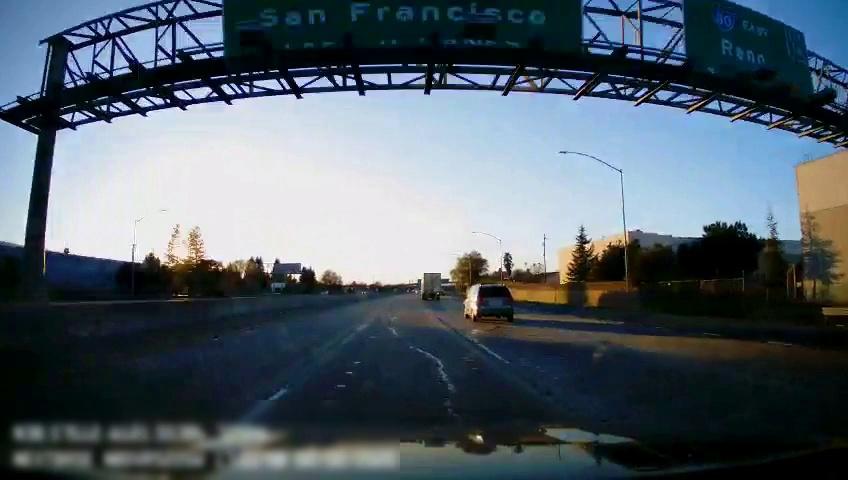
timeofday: Day
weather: Sunny
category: Drivable Space
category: Vehicles | Car
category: Vehicles | Truck
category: Lanes | Current Lane
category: Lanes | Alternate Lane
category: Lanes | Alternate Lane
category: Traffic | Signs
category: Traffic | Signs